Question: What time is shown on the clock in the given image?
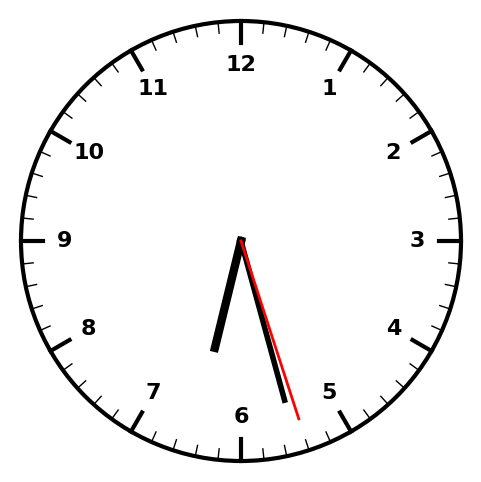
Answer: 06:27:27